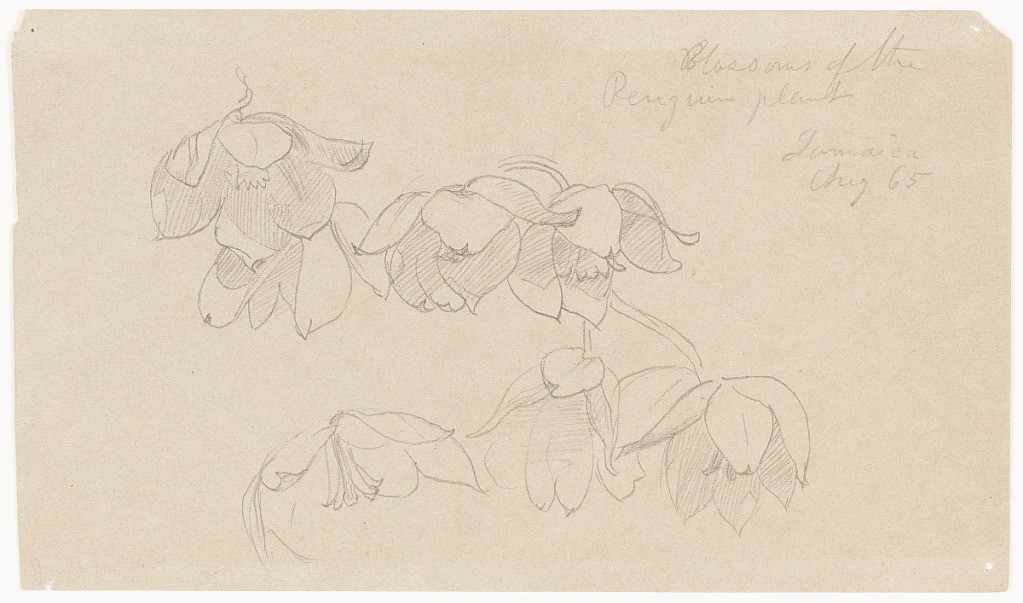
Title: Blossoms of the Bromelia Pinguin, Jamaica
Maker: Frederic Edwin Church, American, 1826–1900
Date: August 1865
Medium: Graphite on gray wove paper
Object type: Drawing
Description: Botanical sketch showing a detail of the blossoms of a bromelia pinguin plant. Several flowers dominate the composition at center, facing downward. Each flower has six petals beside their pistils.